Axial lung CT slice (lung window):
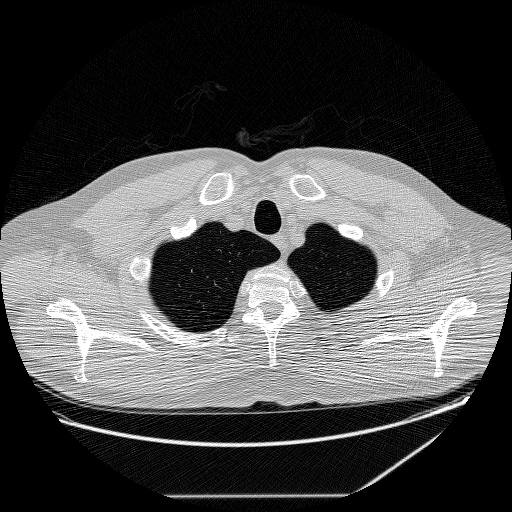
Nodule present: no